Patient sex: M
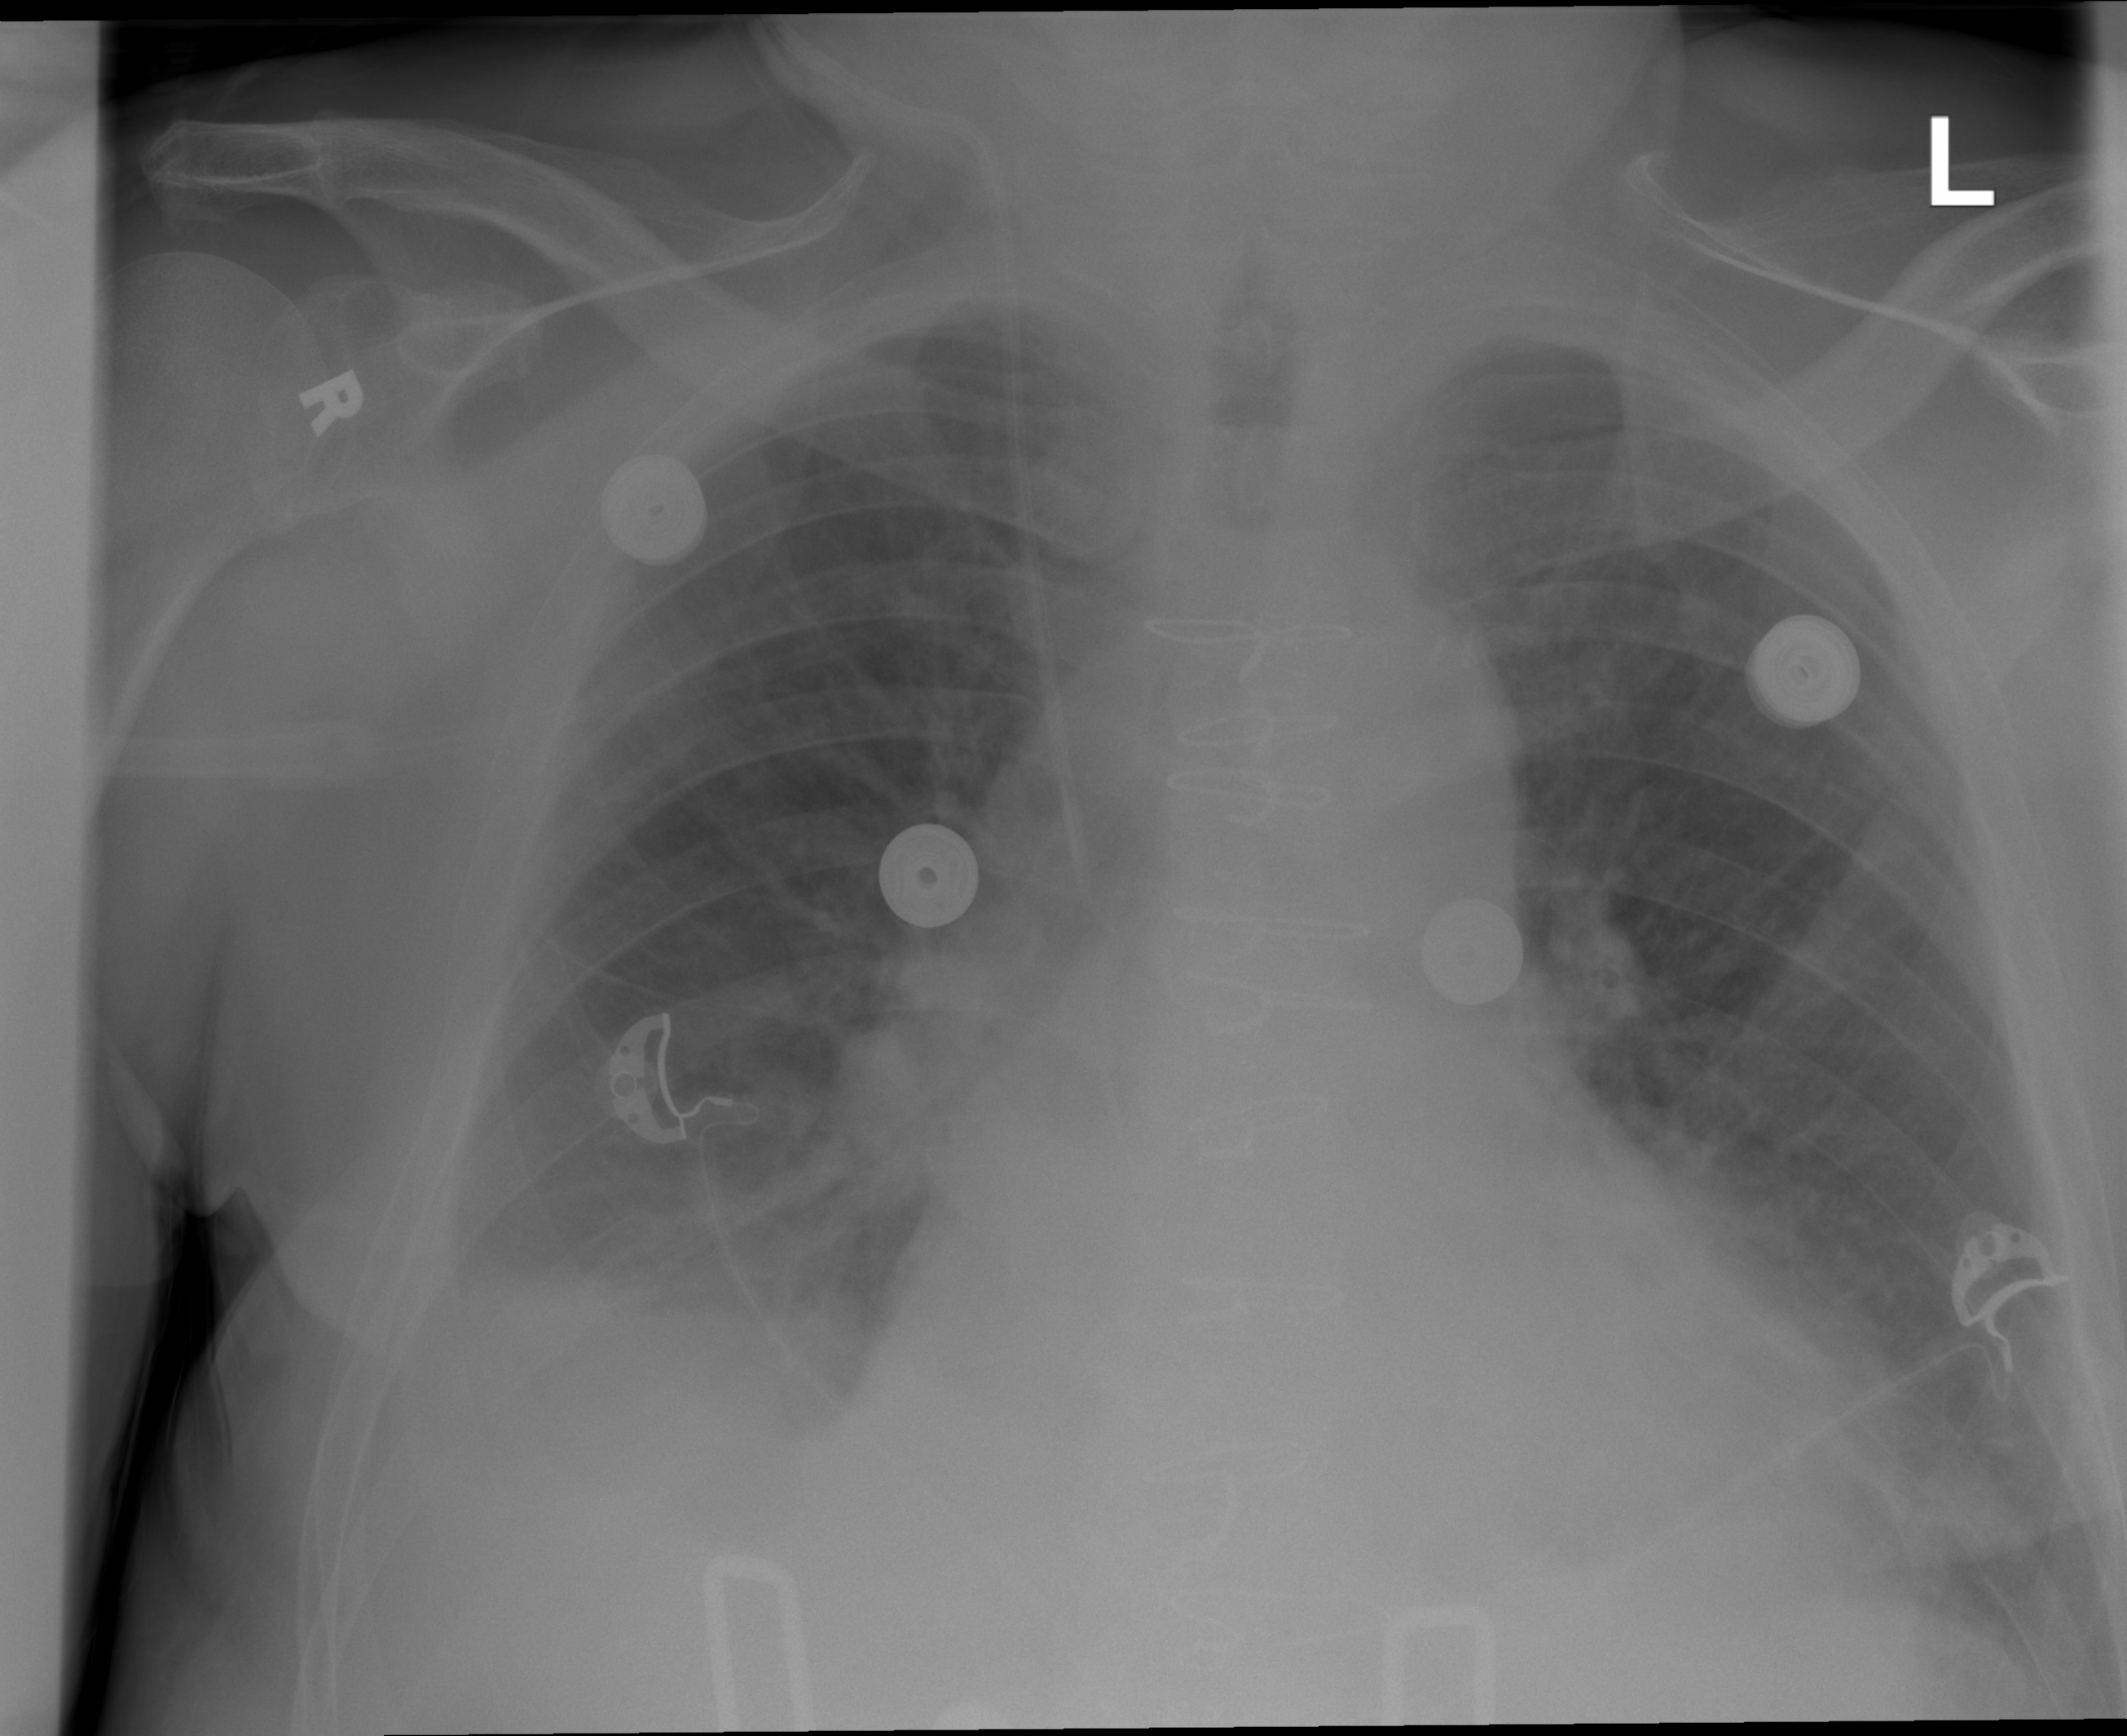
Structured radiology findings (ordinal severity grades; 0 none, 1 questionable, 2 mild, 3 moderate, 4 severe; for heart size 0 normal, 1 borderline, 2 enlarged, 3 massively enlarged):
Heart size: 2
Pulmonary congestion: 2
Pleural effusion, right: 2
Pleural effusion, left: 0
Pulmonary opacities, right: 1
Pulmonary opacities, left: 0
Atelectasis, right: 2
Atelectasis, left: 0